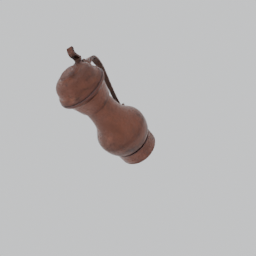
Label: tools